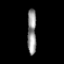
Tissue: prostate
Cell type: T cells
Senescence score: 0.3356
Nuclear area (px): 385
Mean DAPI intensity: 149.753